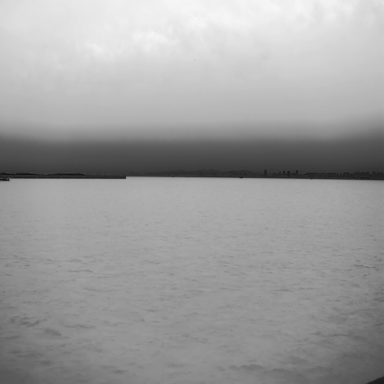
There are two bulk_carriers in the infrared image.